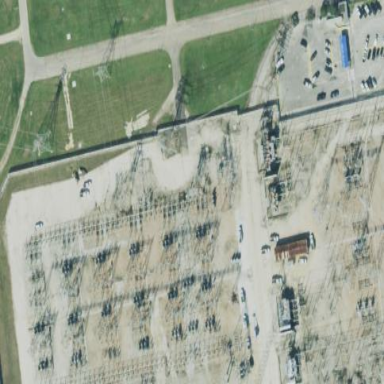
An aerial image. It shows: Outdoor transmission substation.